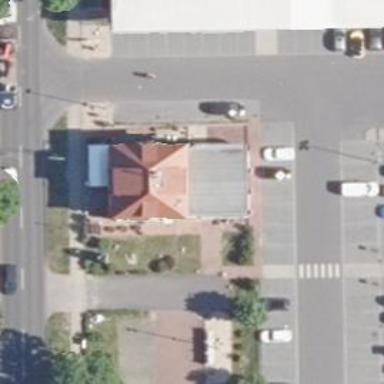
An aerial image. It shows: Beauty shop.